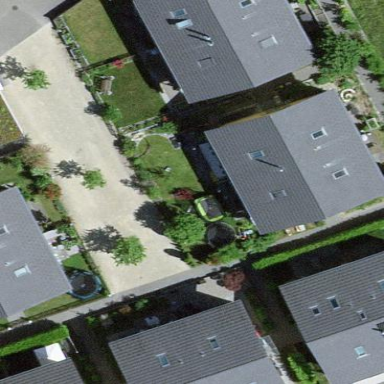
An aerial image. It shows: Terrace building.